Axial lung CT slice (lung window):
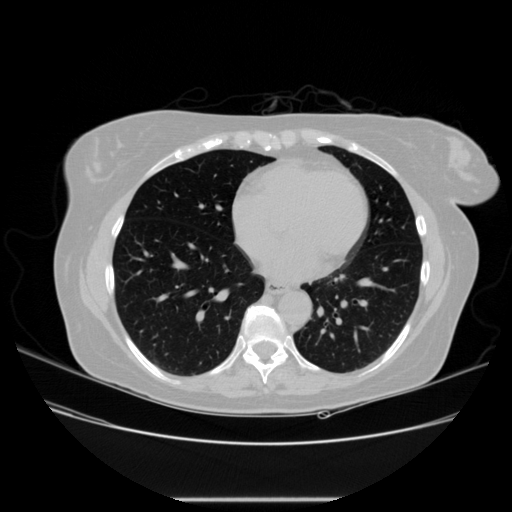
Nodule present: no